Frequency: 80000
Velocity: 0,248
Power: 18,4
Pulse duration: 0,0000001
Pass count: 1
Magnification: 10
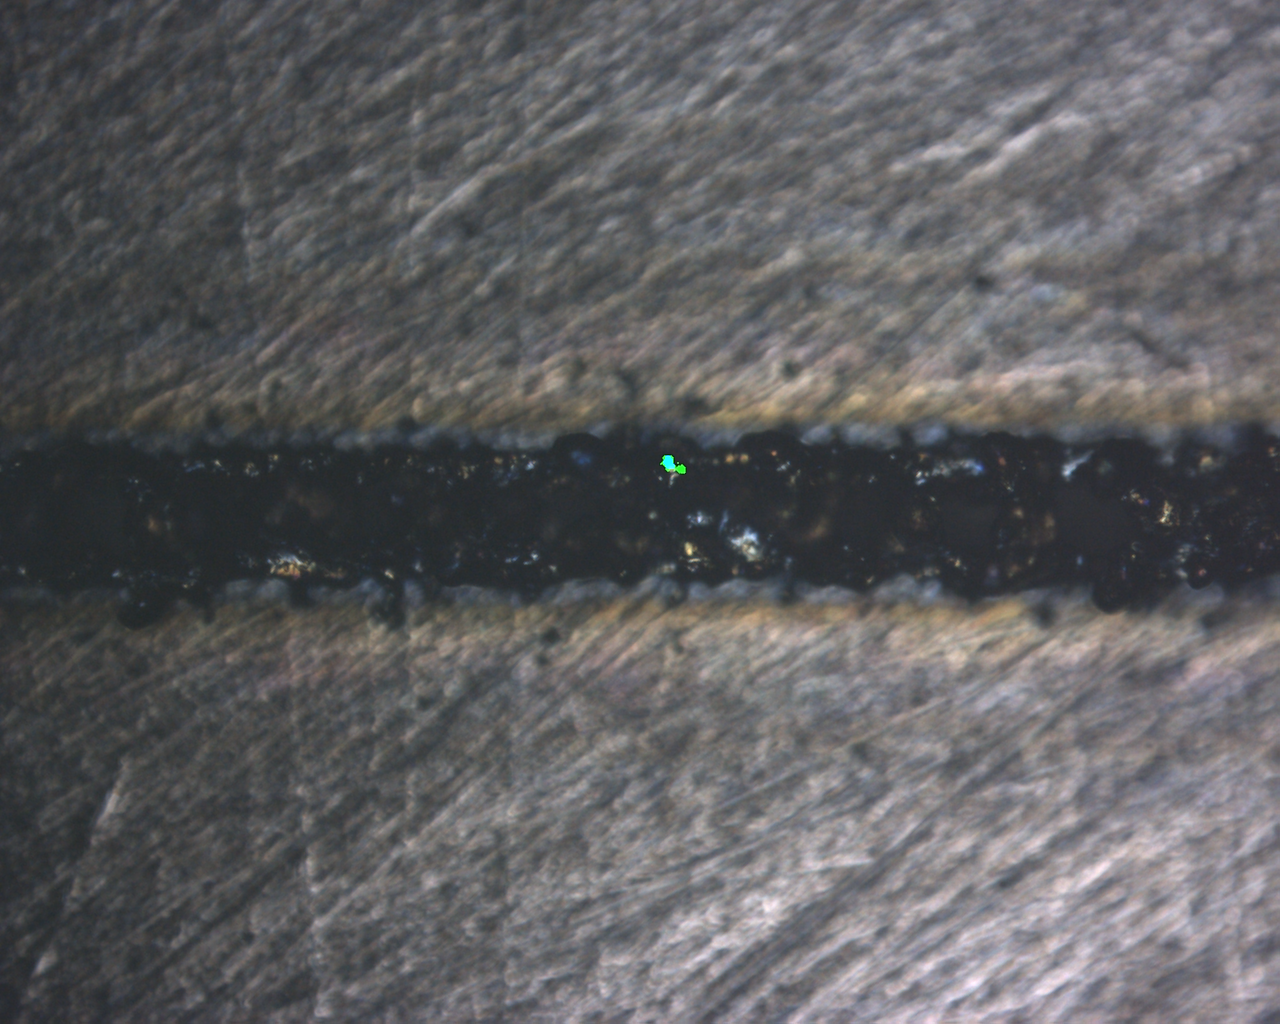
Measured width: 146.34
Other width: 65.27